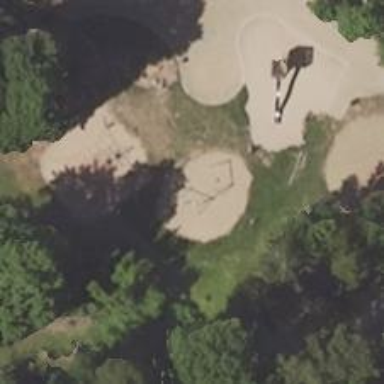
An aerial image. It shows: Playground featuring swings.